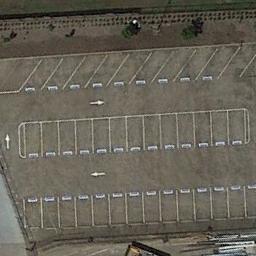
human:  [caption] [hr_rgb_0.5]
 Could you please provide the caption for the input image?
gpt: There is an empty parking lot .

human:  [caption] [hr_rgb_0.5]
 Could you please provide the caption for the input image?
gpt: Eighty percent of the parking spaces in the parking lot are occupied .

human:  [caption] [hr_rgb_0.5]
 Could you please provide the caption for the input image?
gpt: There are many different colors and styles of cars in the parking lot .

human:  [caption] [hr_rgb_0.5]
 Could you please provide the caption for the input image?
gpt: The parking lot has lots of empty parking spaces .

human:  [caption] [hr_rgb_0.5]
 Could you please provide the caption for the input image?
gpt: A parking lot with no cars .